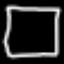
Label: square